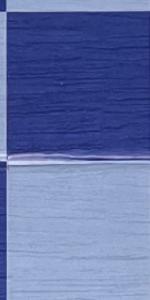
Label: Empty